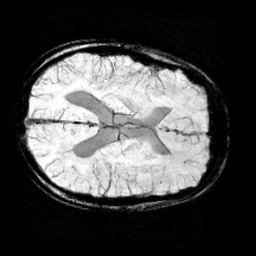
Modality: minIP
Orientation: axial
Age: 10
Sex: male
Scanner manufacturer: siemens
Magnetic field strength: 3 T
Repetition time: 0.027 s
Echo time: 0.02 s